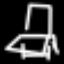
Label: chair